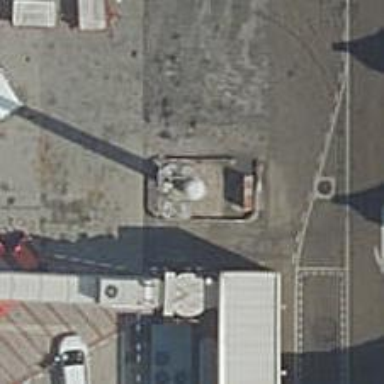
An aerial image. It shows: Mast structure.